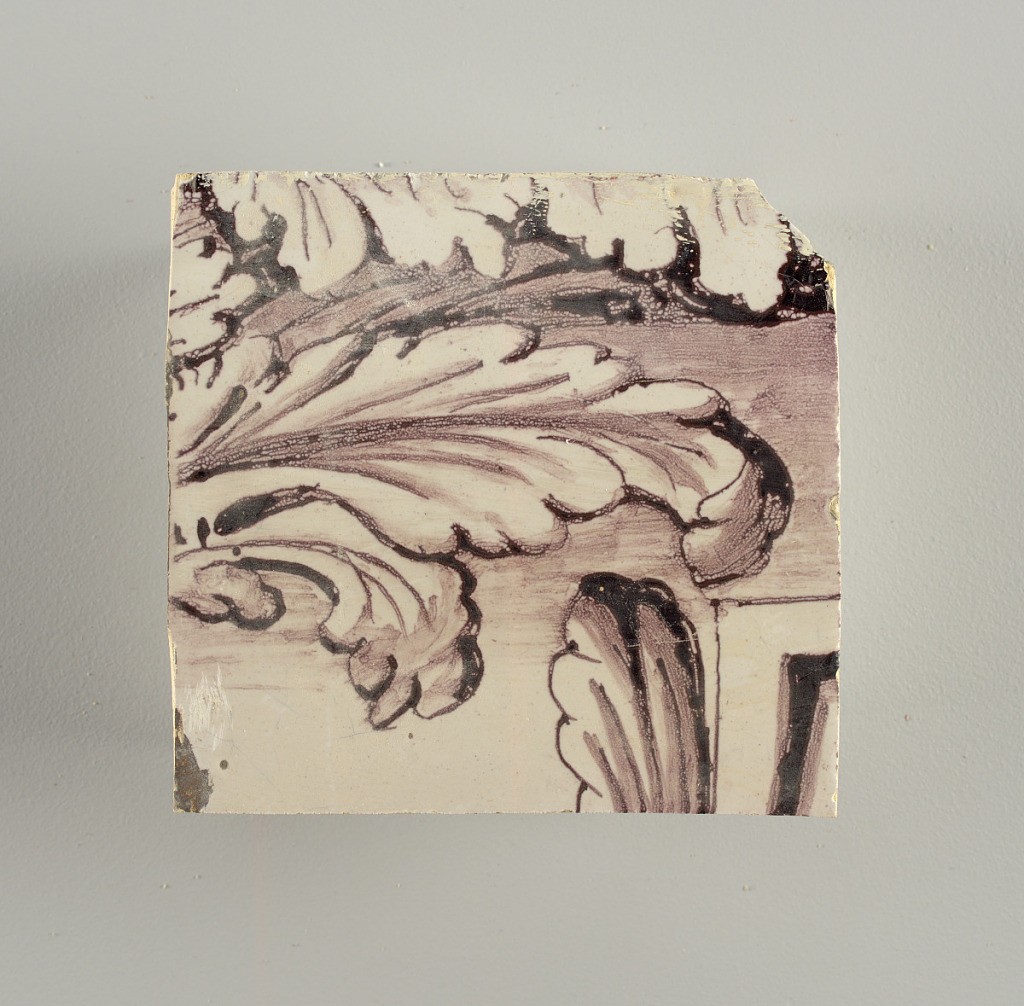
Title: Wall facing
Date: ca. 1725
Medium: Tin-glazed earthenware, underglaze
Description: Horizontal rectangle.  Thirty-seven tiles wide and twenty-one high with opening for door or window nineteen and one-half tiles high and twelve wide.  To left and right of opening, centered canopy above. Left, woman representing Hope, right, a sculputure urn.  Centered above opening, a mascaron.  Arabesque design of foliage.